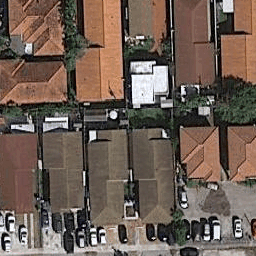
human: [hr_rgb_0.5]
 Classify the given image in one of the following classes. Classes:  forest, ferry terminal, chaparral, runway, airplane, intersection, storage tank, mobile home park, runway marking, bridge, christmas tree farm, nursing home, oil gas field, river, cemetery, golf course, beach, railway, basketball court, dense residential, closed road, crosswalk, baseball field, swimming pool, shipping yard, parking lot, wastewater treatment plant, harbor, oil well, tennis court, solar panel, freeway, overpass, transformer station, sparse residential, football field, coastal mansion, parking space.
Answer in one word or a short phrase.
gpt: dense residential